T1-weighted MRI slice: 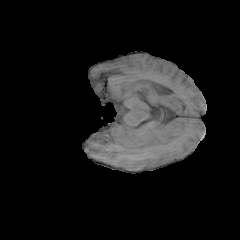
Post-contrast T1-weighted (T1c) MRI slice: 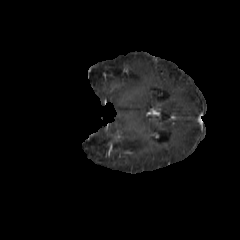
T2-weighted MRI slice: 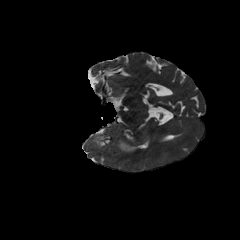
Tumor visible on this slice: yes